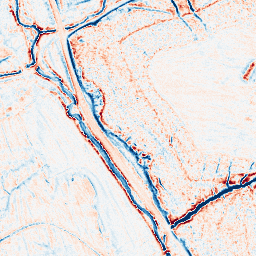
Category: edge_preserving
Decomposition family: anisotropic_diffusion
Decomposition parameters: iterations: 20
kappa: 100
gamma: 0.1
Upsampling method: regularized
Upsampling parameters: scale: 2
lambda_reg: 0.01
Upsampling scale: 2